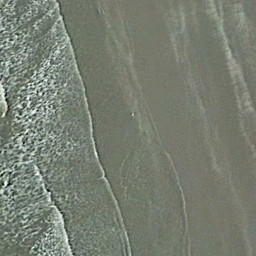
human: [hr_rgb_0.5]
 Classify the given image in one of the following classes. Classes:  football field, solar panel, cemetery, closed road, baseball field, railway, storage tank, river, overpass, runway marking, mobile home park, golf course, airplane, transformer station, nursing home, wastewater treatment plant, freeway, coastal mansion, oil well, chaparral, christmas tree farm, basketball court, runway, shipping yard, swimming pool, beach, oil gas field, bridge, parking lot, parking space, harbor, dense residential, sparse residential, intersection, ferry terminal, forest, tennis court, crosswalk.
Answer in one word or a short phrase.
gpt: beach